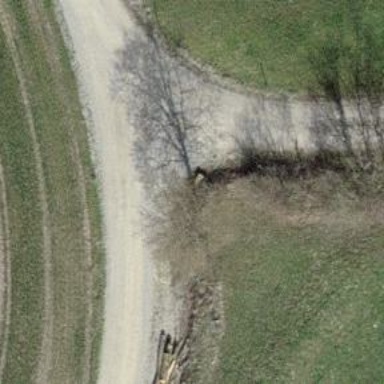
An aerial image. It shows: Bench.